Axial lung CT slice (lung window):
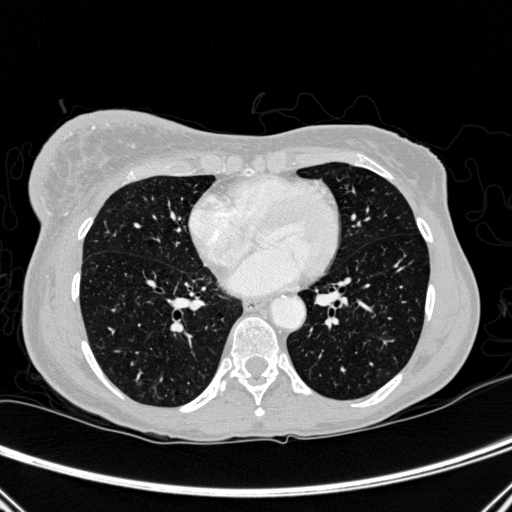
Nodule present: no